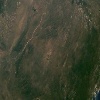
Label: land